Field crop: maize
Growth stage: 1
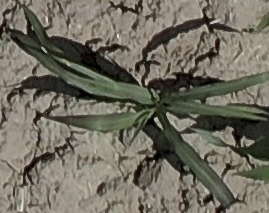
Species: sorghum